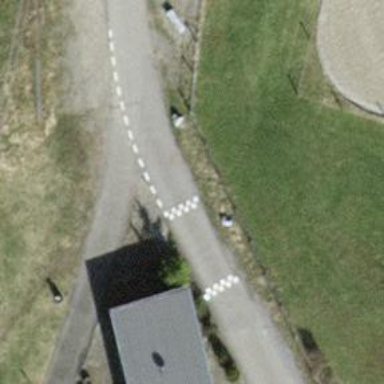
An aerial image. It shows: Table-style traffic calming feature.